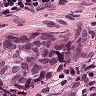
Metastatic tissue present: yes